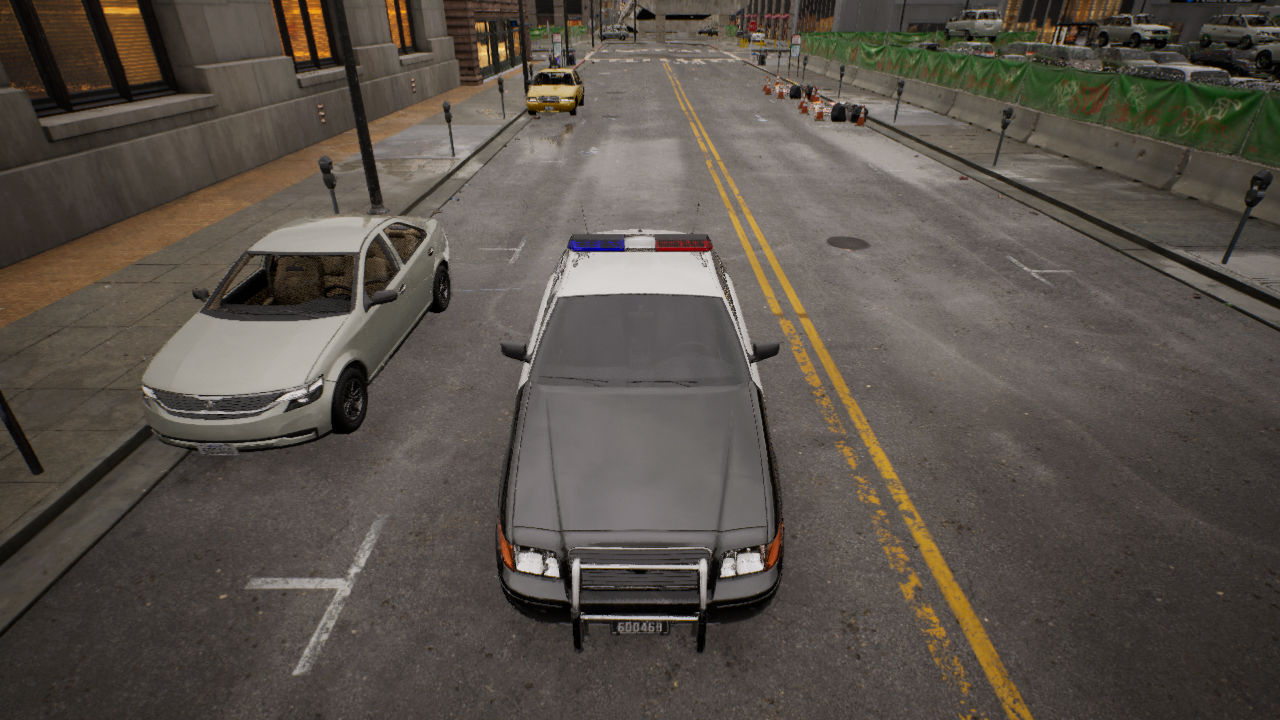
Venue: downtown
Lighting: golden hour
Vehicle rig: sedan